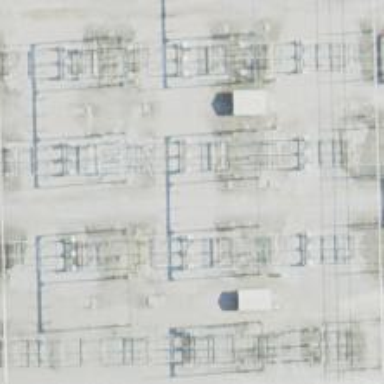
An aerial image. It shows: Switch used for power control.